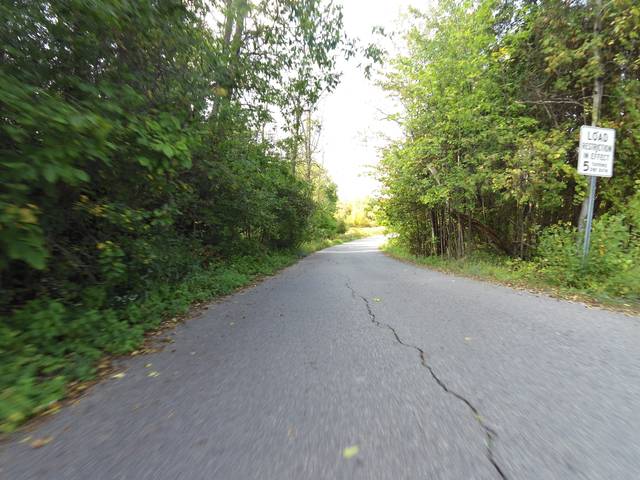
Region: Canada
Coordinates: 45.2504, -75.704